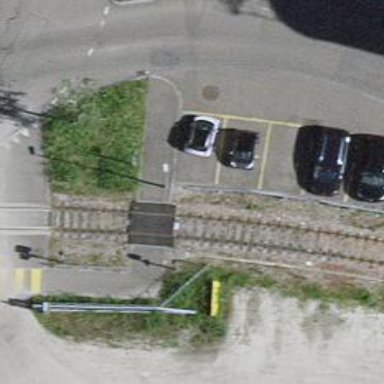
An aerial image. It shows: Railway crossing.